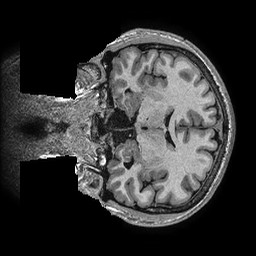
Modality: T1w
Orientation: coronal
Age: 35
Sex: male
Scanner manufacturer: ge
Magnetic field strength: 3 T
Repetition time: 0.006952 s
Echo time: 0.00292 s